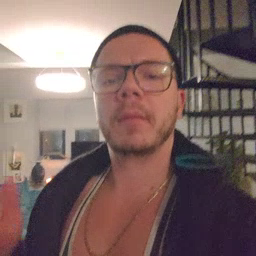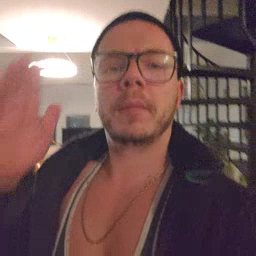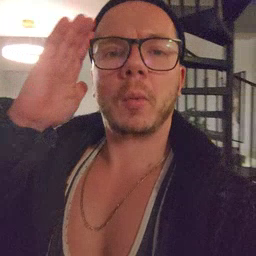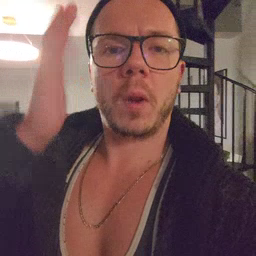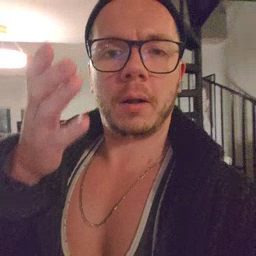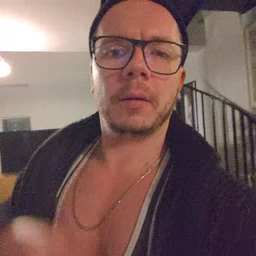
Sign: will